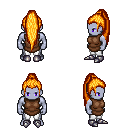
a pixel art fantasy rpg character, male body template, dark elf, purple skin, brown tunic, white pants, light blonde extra-long topknot hairstyle, metal boots, four views (front, back, left, right), 2x2 character sprite sheet, small pixel art, hard edges, no anti-aliasing